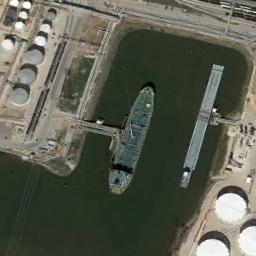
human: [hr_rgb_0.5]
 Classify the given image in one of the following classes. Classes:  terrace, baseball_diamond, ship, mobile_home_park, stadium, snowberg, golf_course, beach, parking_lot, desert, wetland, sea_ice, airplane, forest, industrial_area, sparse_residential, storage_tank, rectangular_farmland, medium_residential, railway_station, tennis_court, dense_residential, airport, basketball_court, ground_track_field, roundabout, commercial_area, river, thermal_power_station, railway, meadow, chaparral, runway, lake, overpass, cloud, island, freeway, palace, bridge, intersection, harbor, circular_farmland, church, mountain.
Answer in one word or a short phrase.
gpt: ship